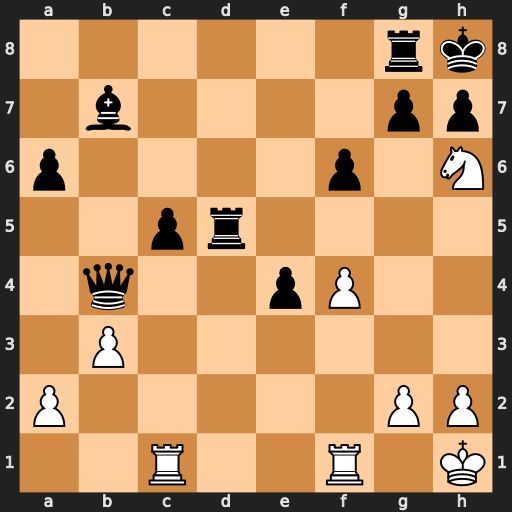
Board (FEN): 6rk/1b4pp/p4p1N/2pr4/1q2pP2/1P6/P5PP/2R2R1K
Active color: w
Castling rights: -
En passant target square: -
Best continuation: Nf7#